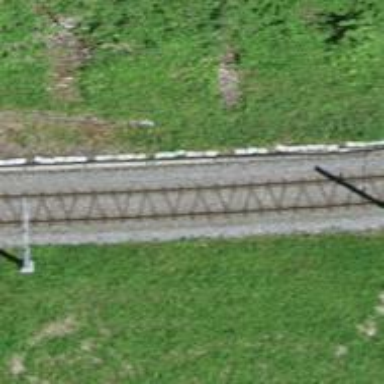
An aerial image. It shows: Single railway track with electrified contact line.